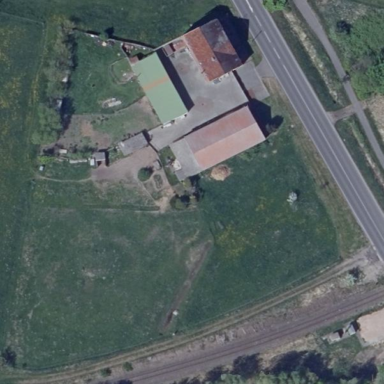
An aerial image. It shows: Farmyard area.